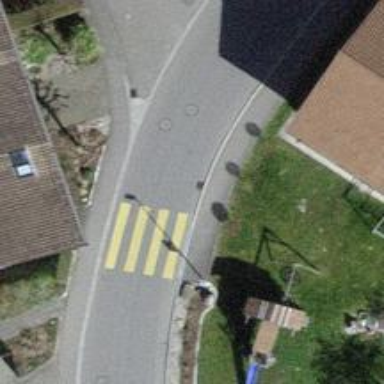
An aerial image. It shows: Uncontrolled zebra crossing with yellow markings on the road.